Question: I have an html page that I want to be printable from a browser.
Unfortunately, I seem to be unable to accomplish this goal. Here is how the print preview looks like in Chrome:

I need a page break in the middle of the table, but nothing I do helps!
I tried to convert it to pdf, to no avail - <URL>
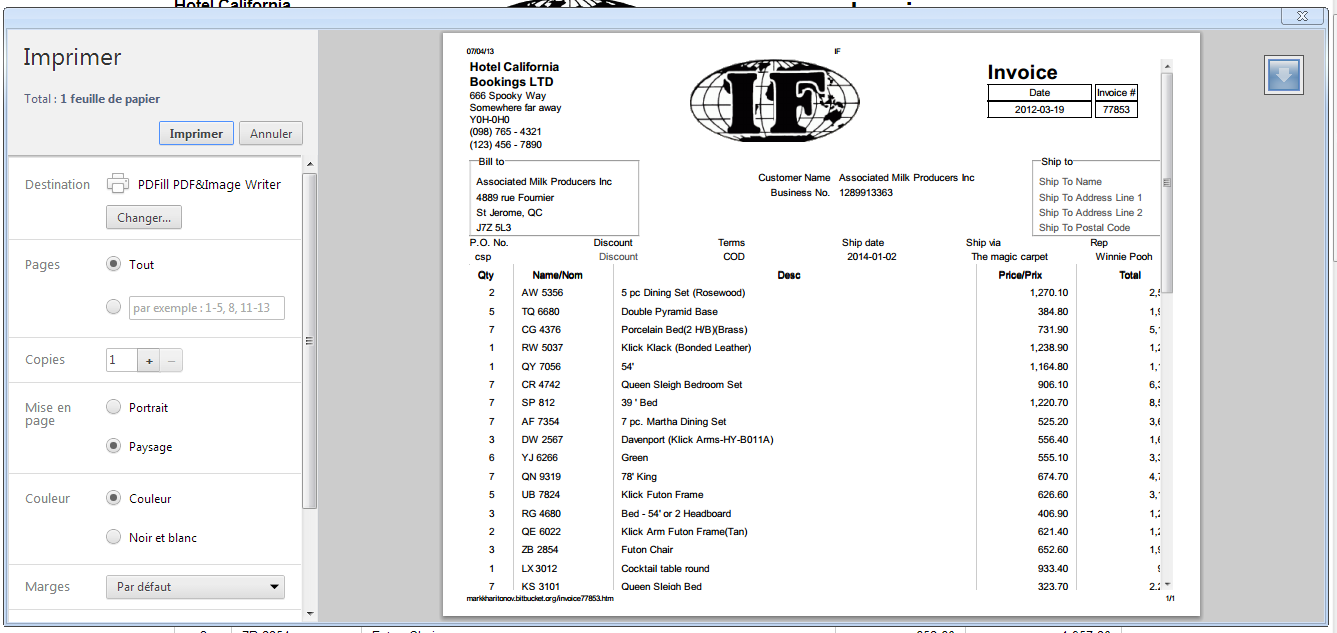
Answer: Take out the 'height:100%;' on your body and html.
Easy :)